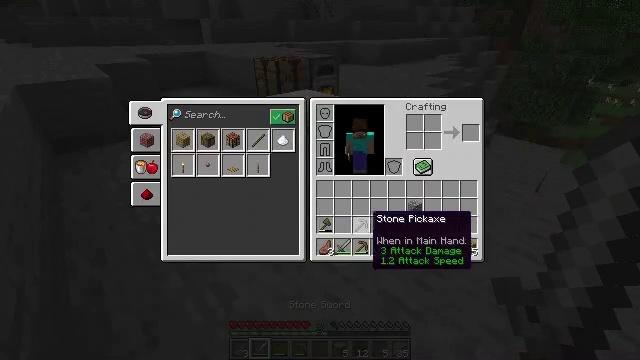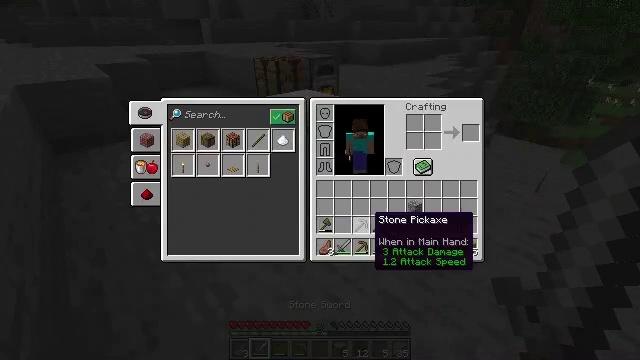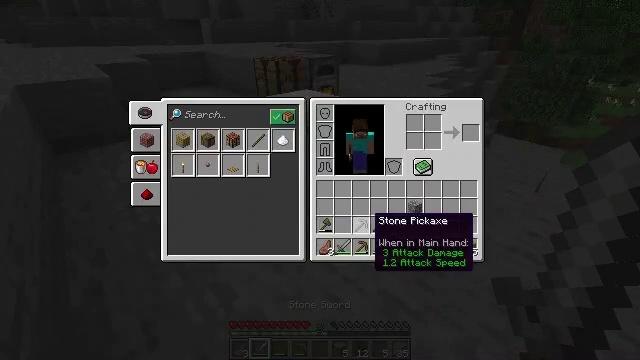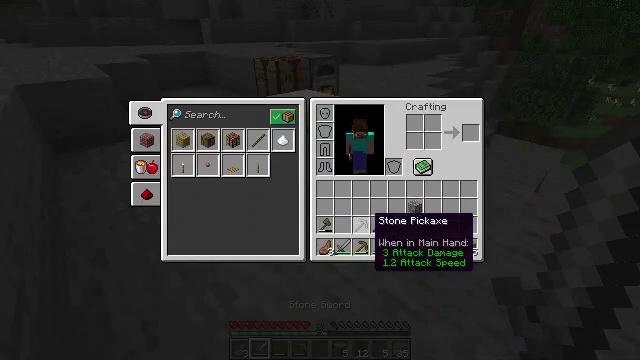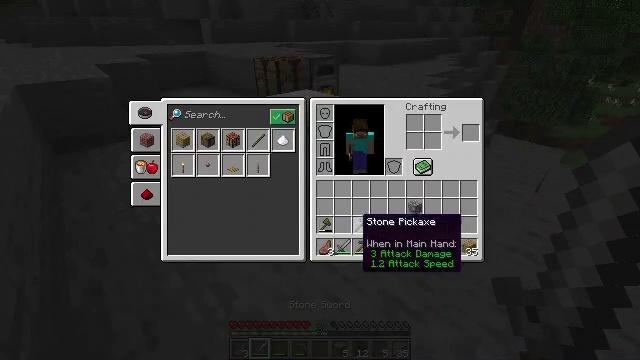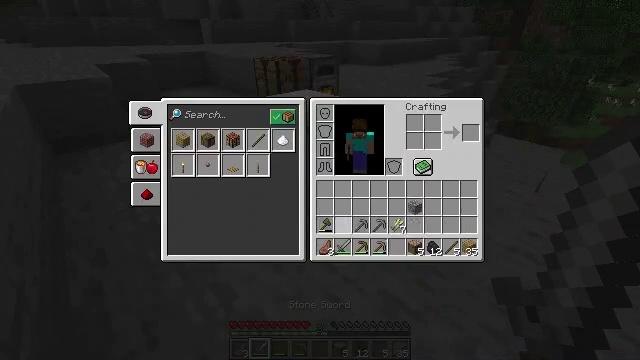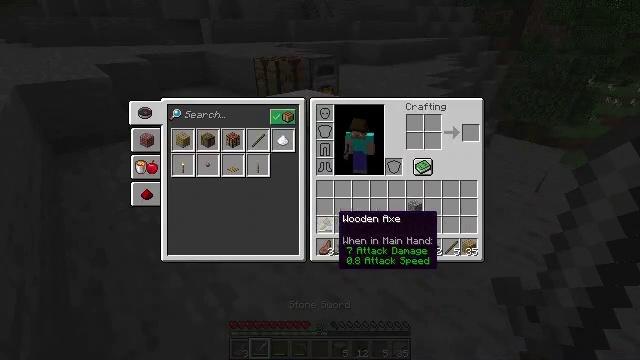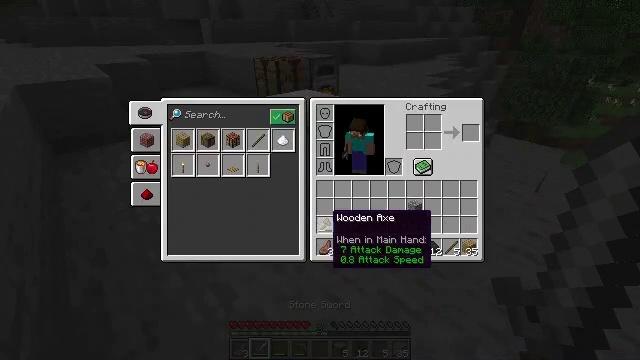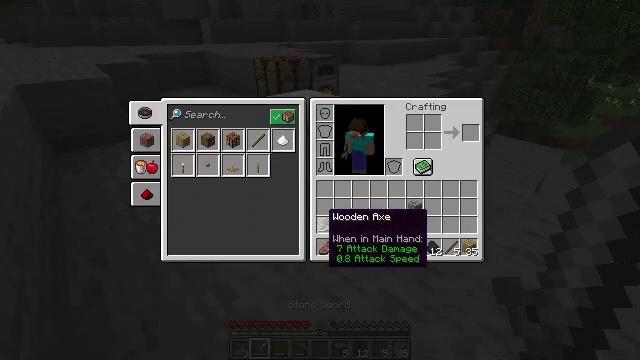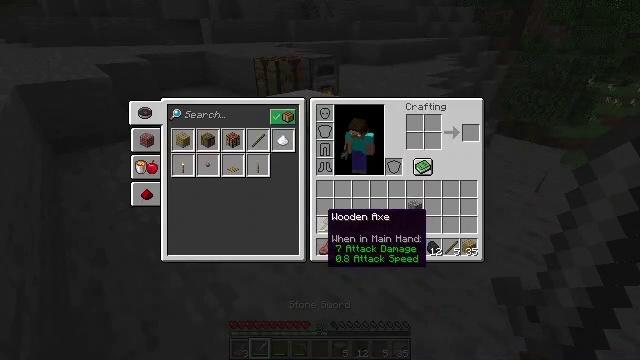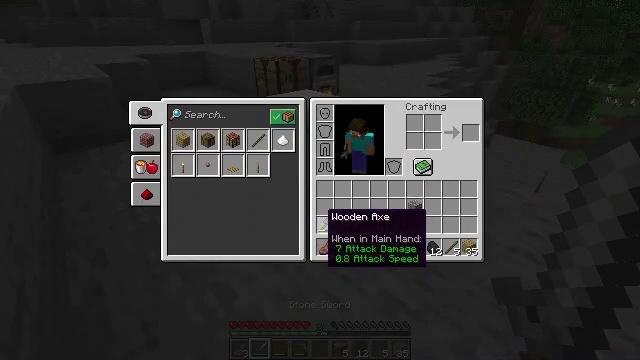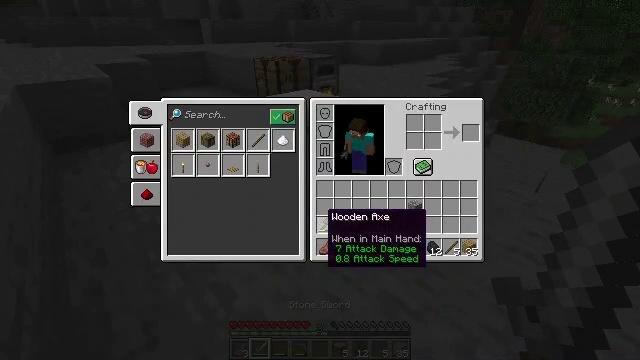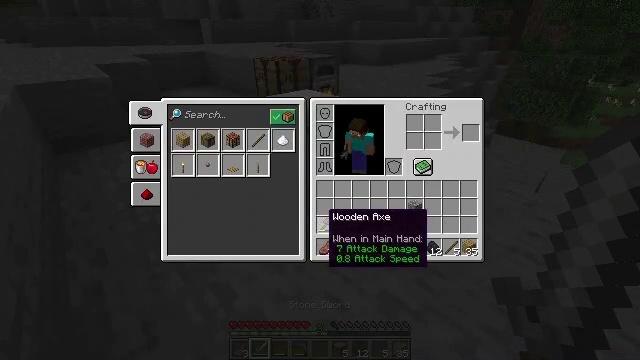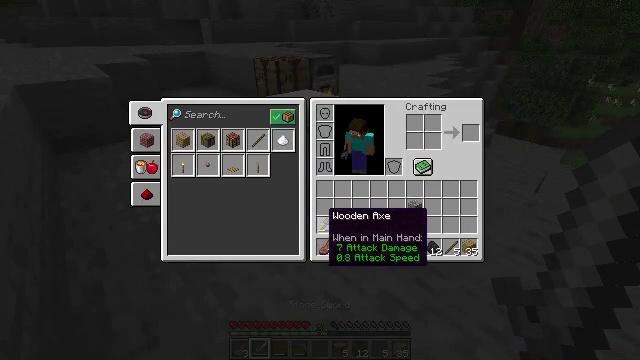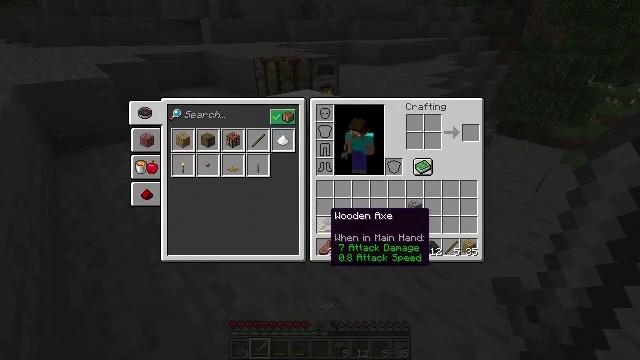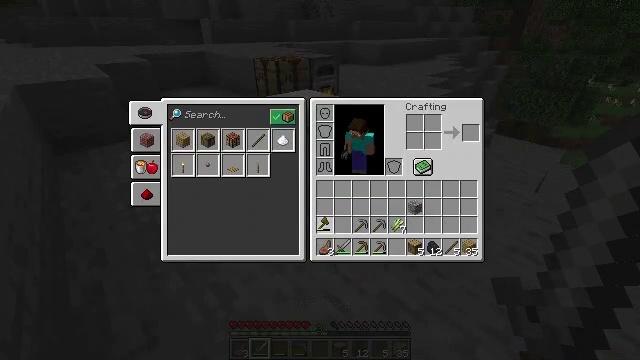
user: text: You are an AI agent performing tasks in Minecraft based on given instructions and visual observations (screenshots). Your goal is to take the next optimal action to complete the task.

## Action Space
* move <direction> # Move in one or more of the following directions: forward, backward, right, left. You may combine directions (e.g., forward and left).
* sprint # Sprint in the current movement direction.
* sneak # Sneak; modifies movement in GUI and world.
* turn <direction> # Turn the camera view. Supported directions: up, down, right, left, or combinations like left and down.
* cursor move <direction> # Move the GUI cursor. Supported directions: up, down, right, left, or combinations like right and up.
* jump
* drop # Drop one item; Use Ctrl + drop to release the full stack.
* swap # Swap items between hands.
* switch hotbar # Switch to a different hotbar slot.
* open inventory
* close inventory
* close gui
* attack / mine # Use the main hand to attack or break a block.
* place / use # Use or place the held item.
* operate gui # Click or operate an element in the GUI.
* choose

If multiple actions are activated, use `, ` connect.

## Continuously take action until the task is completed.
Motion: motion action
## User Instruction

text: Mine the white bed.
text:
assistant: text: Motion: no_op
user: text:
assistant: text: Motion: no_op
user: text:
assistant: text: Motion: no_op
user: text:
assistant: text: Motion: cursor move left
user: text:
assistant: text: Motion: cursor move left
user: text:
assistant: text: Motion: cursor move left
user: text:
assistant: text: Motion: no_op
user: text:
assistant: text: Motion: no_op
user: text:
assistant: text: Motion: no_op
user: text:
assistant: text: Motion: no_op
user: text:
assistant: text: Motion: no_op
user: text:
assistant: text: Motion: no_op
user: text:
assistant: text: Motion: no_op
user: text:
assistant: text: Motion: no_op
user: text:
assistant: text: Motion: operate gui
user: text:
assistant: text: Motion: operate gui
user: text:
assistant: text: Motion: operate gui
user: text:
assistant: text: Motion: no_op
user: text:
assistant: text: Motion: cursor move down
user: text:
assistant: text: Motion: cursor move down
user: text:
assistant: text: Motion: no_op
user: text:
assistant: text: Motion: no_op
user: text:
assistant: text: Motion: no_op
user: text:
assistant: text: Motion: operate gui
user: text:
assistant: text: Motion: operate gui
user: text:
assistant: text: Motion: operate gui
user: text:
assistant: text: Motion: no_op
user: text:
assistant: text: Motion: no_op
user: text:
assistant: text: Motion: cursor move right
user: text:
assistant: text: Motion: cursor move right